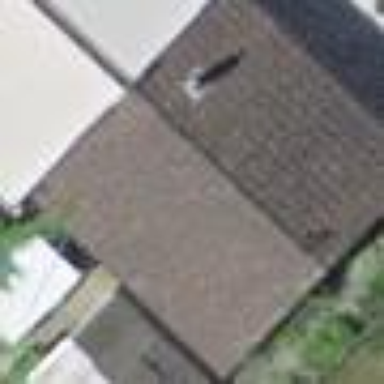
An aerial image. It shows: Garage.